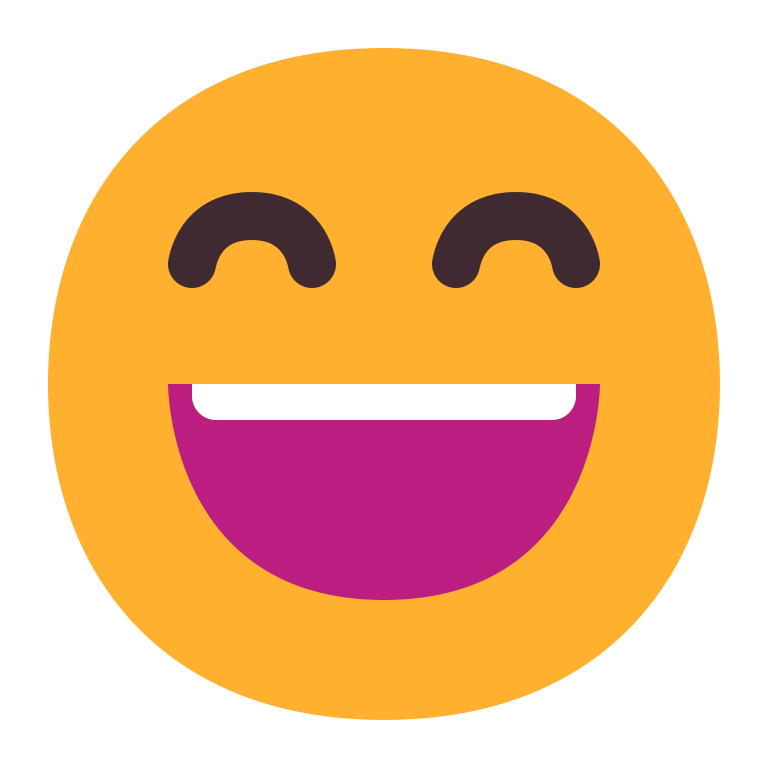
grinning face with smiling eyes flat